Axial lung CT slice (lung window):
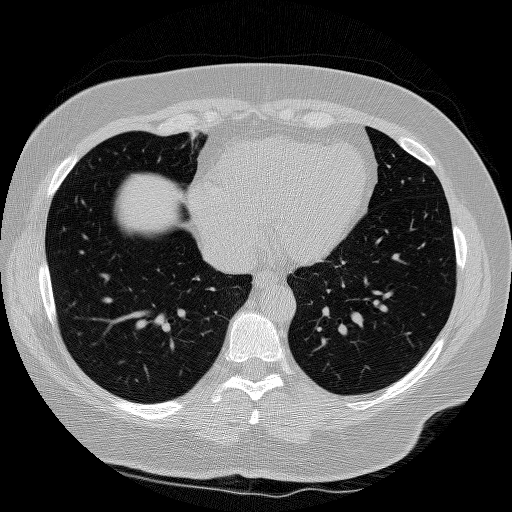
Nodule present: no